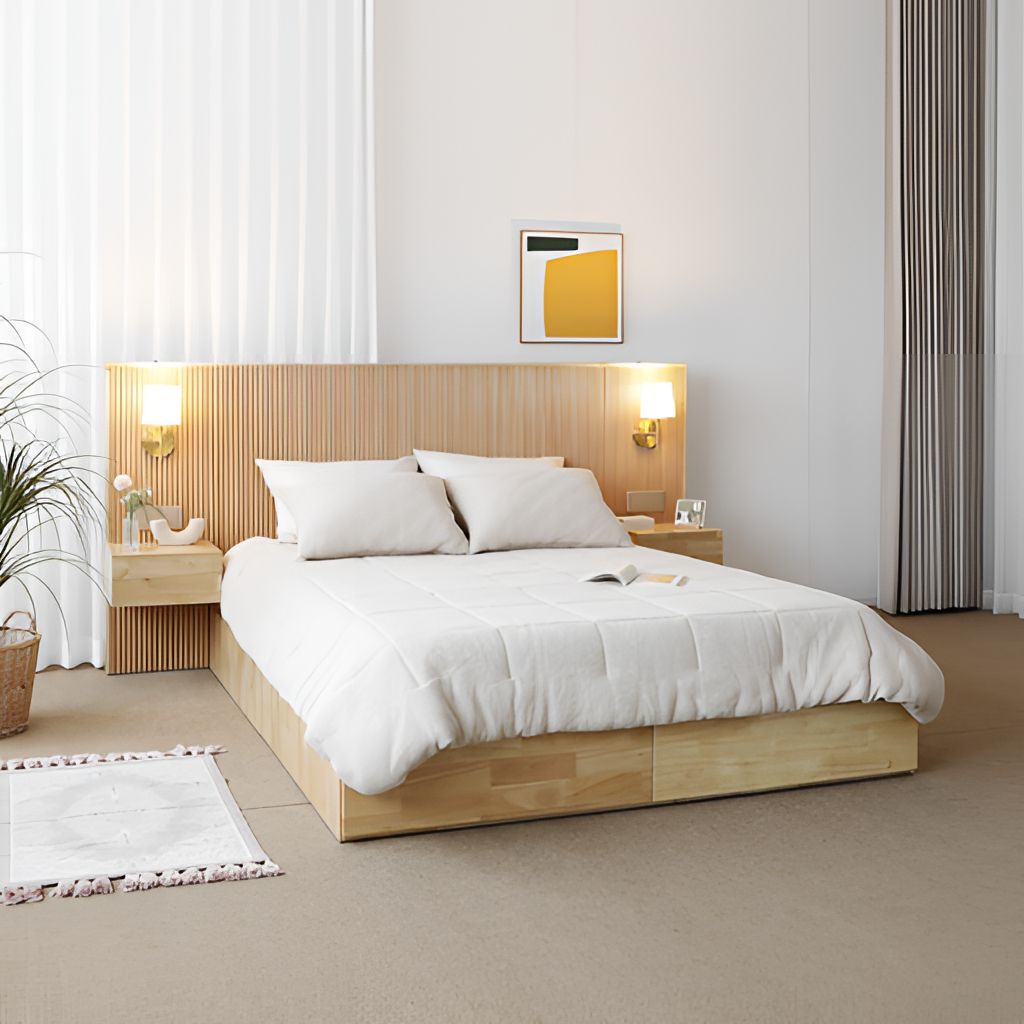
bedroom, beige wood illuminated headboard bed, modern, paint wallpaper, with solid pattern, beige carpet flooring, with solid pattern